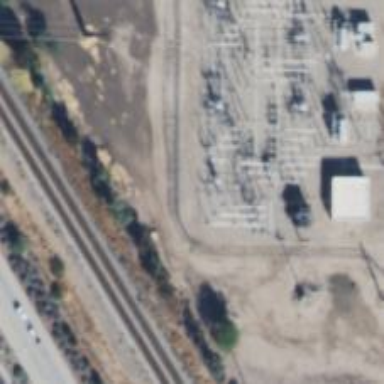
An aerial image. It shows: Switch used for power control.